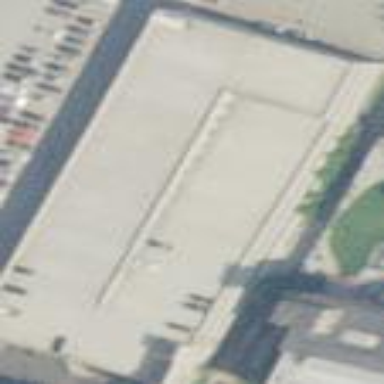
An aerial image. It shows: Industrial building with multi-storey parking facility.